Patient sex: F
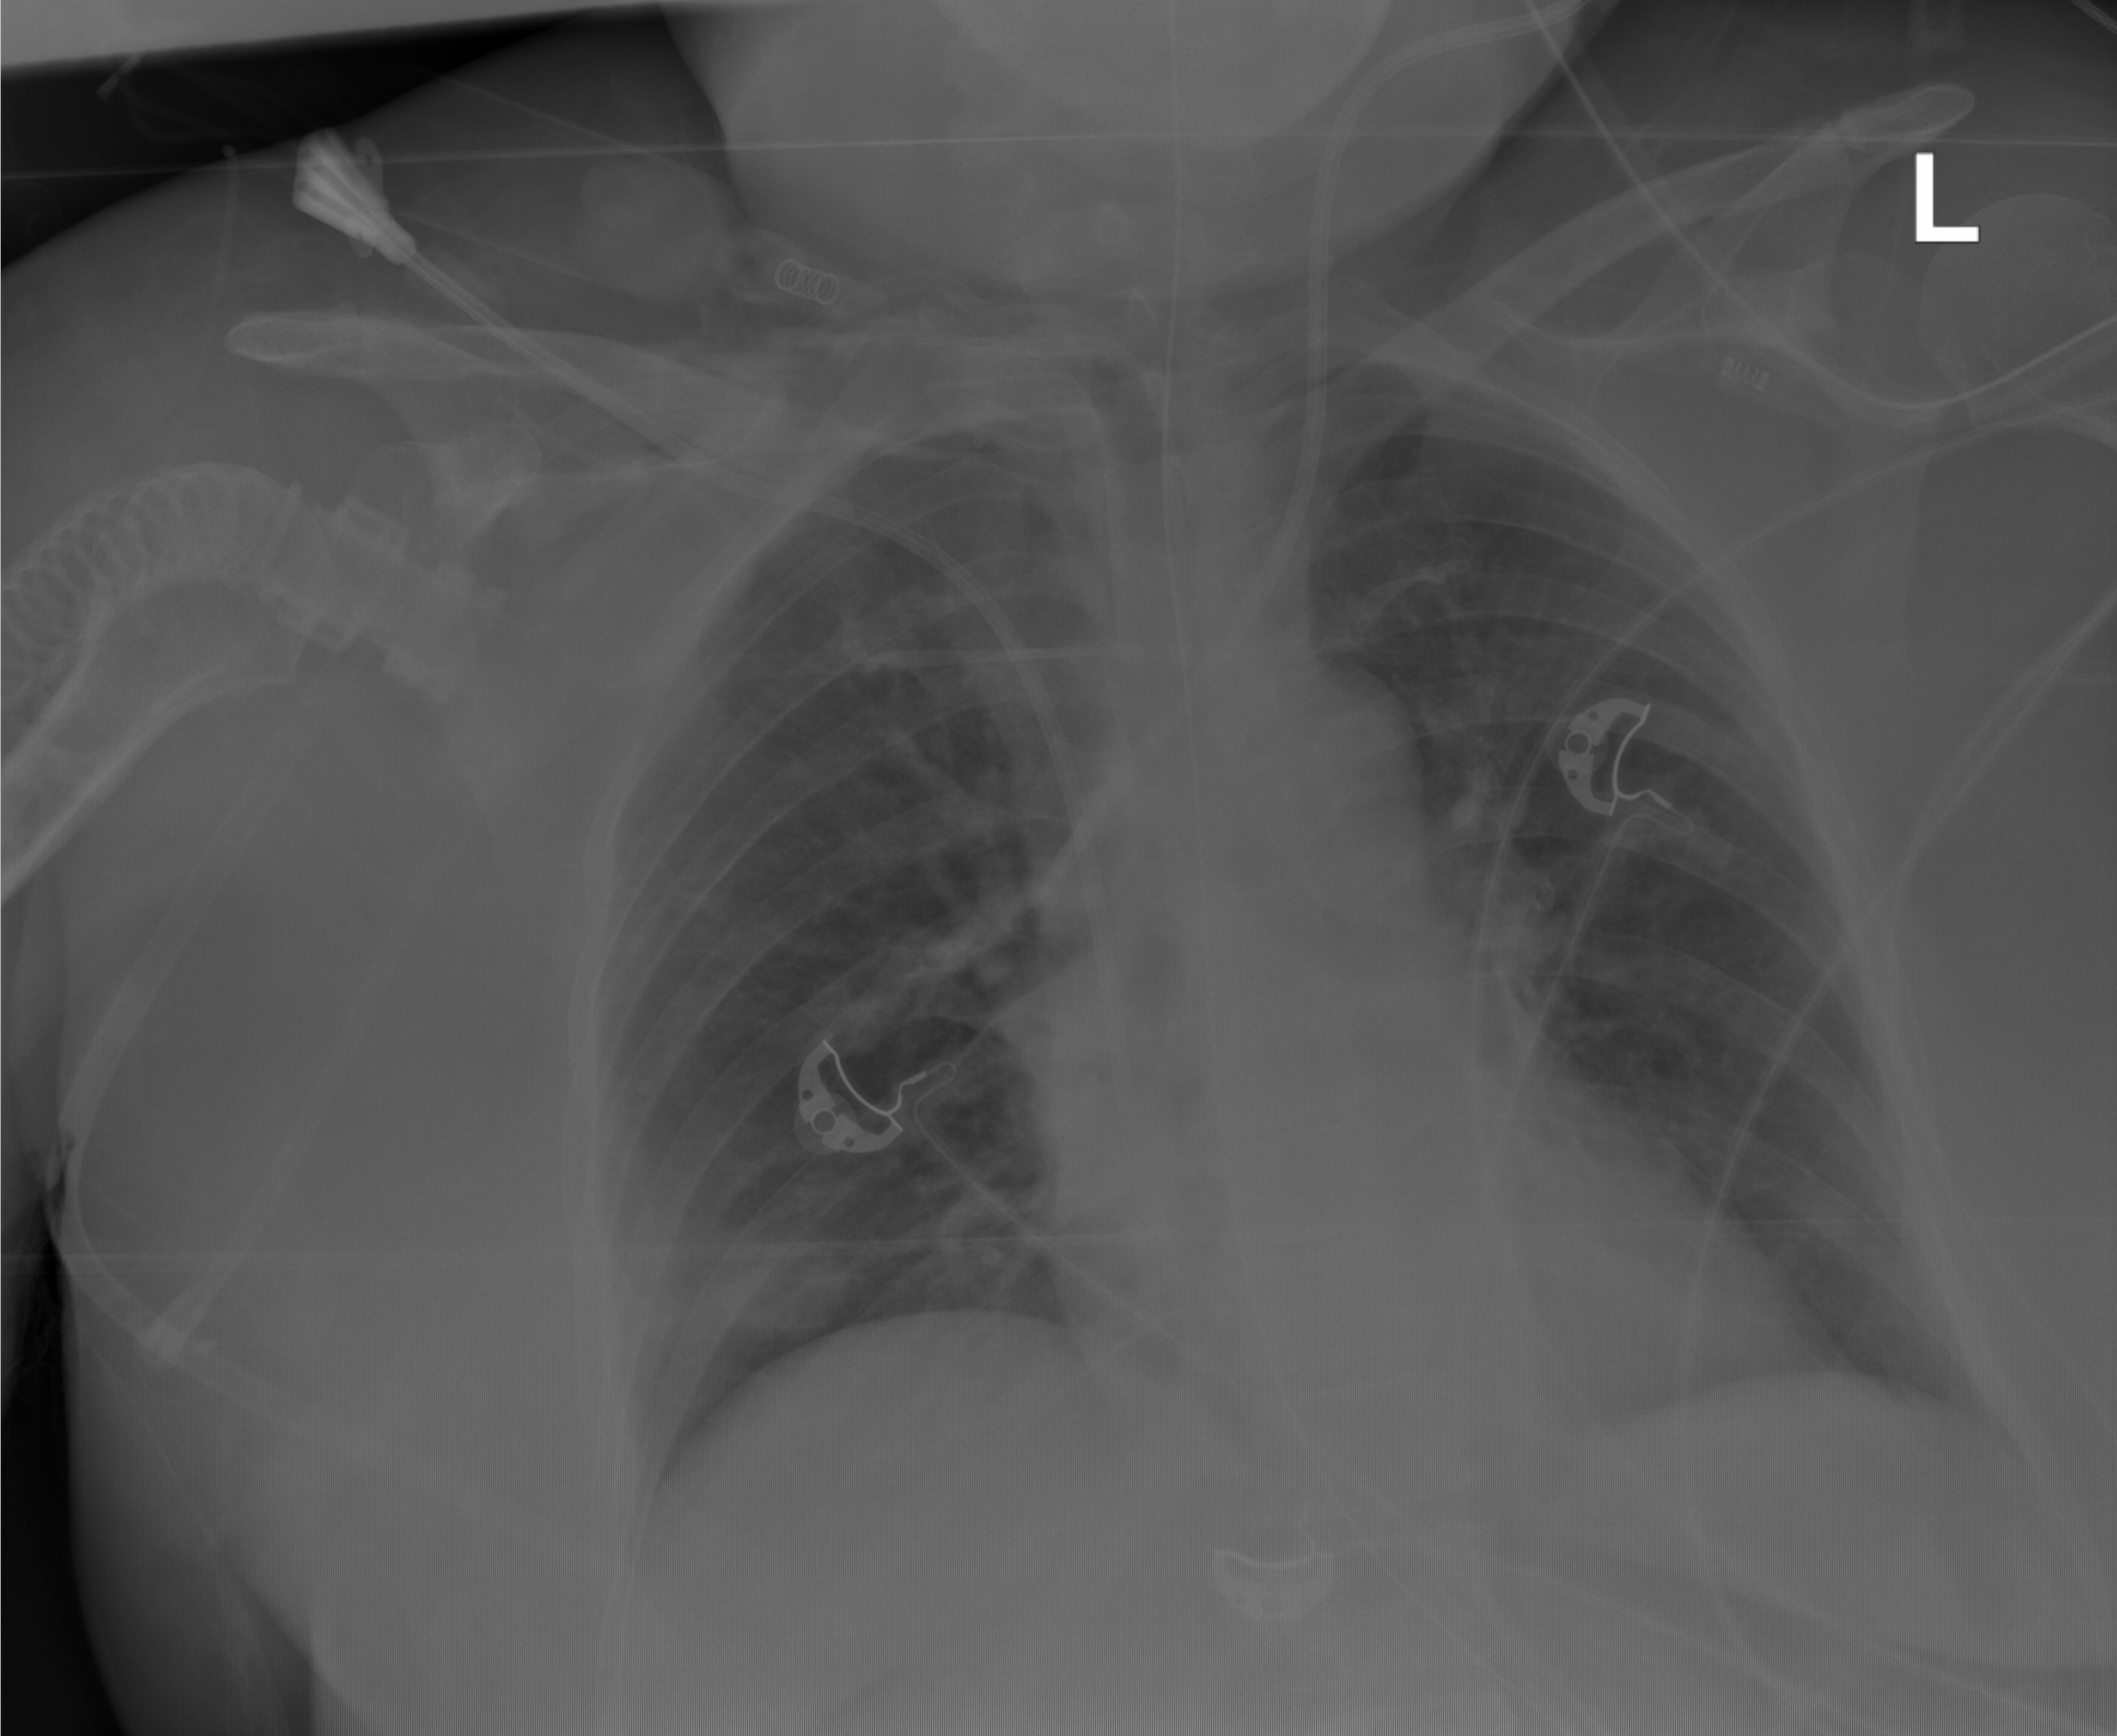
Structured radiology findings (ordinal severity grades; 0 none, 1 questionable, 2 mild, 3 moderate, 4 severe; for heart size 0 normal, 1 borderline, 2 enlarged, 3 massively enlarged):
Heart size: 0
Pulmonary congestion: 0
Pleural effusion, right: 1
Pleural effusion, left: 1
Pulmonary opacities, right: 2
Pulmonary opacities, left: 0
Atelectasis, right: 2
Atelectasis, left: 0